Field crop: maize
Growth stage: 2
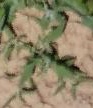
Species: atriplex